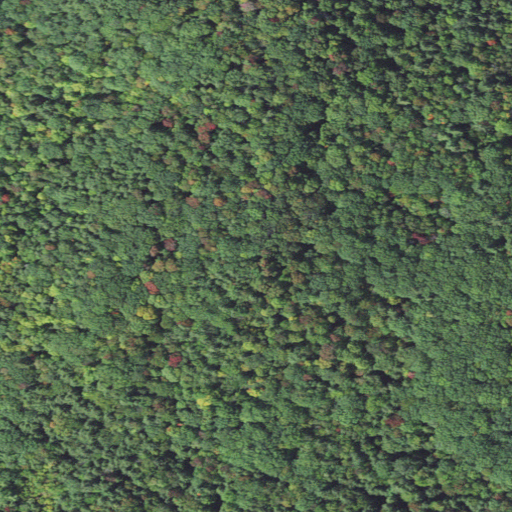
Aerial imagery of mountain in Vermont named Ely Mountain containing deciduous forest, mixed forest, and evergreen forest